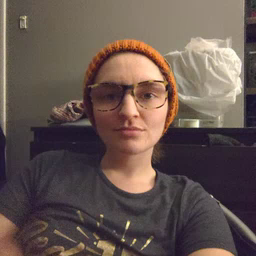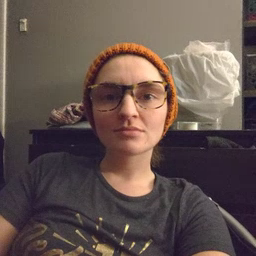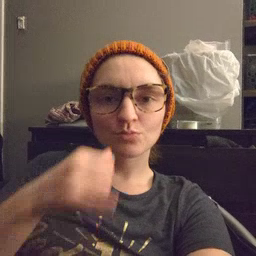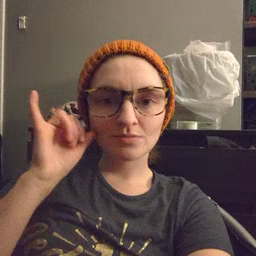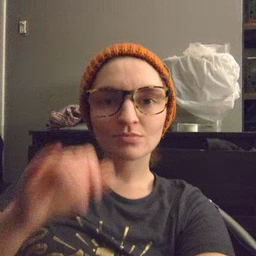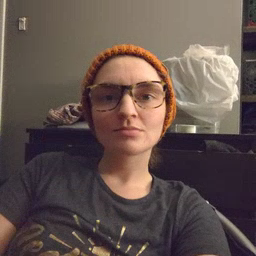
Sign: yesterday